Question: I've investigated numerous sites about aligning buttons in android,however,I wasn't able to find a good tutorial. I tried to
make 4 buttons align in the layout in android to make a nav bar like the image below. I know that tabs exists in android,however, I don't want to use those. I want to use layouts to make the nav bar like the image below. Are there any good options or samples? I made a mobile web app's nav bar with an ease, however, things arn't easy with android for me. I would want stack pro's helping hand!

I've attemped to make the nav bar but it seems not working quite well...
'''
<LinearLayout
android:layout_width="fill_parent"
android:layout_height="wrap_content"
android:layout_alignParentBottom="true"
android:layout_alignParentLeft="true"
android:background="#2cb22c"
android:gravity="center"
android:orientation="horizontal"
android:padding="5dp" >
<RelativeLayout
android:layout_width="match_parent"
android:layout_height="match_parent"
android:background="#2cb22c"
android:orientation="horizontal" >
<Button
android:id="@+id/rr"
style="?android:attr/buttonStyleSmall"
android:layout_width="45dp"
android:layout_height="44dp"
android:layout_marginLeft="30dp"
android:layout_alignParentLeft="true"
android:layout_alignParentTop="true"
android:background="@drawable/review2"
android:textColor="#FFFFFF" />
<Button
android:id="@+id/r2"
style="?android:attr/buttonStyleSmall"
android:layout_width="48dp"
android:layout_height="44dp"
android:layout_alignParentTop="true"
android:layout_marginLeft="16dp"
android:layout_toRightOf="@+id/review"
android:background="@drawable/ranking"
android:textColor="#FFFFFF" />
<Button
android:id="@+id/s2"
style="?android:attr/buttonStyleSmall"
android:layout_width="31dp"
android:layout_height="44dp"
android:layout_alignParentTop="true"
android:layout_marginLeft="30dp"
android:layout_toRightOf="@+id/ranking"
android:background="@drawable/search"
android:textColor="#FFFFFF" />
<Button
android:id="@+id/l2"
style="?android:attr/buttonStyleSmall"
android:layout_width="48dp"
android:layout_height="44dp"
android:layout_alignParentTop="true"
android:layout_marginLeft="24dp"
android:layout_toRightOf="@+id/search"
android:layout_weight="1"
android:background="@drawable/fav"
android:textColor="#FFFFFF" />
</RelativeLayout>
</LinearLayout>
'''
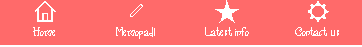
Answer: This might do the trick.
'''
<LinearLayout
android:layout_width="fill_parent"
android:layout_height="wrap_content"
android:layout_alignParentBottom="true"
android:layout_alignParentLeft="true"
android:background="#2cb22c"
android:gravity="center"
android:orientation="horizontal"
android:padding="5dp" >
<RelativeLayout
android:layout_width="wrap_content"
android:layout_height="match_parent"
android:background="#2cb22c"
android:orientation="horizontal" >
<Button
android:id="@+id/r2"
style="?android:attr/buttonStyleSmall"
android:layout_width="39dp"
android:layout_height="44dp"
android:layout_marginLeft="10dp"
android:layout_marginRight="10dp"
android:layout_weight="0.25"
android:background="@drawable/r2"
android:textColor="#FFFFFF" />
<Button
android:id="@+id/r2"
style="?android:attr/buttonStyleSmall"
android:layout_width="48dp"
android:layout_height="44dp"
android:layout_marginLeft="20dp"
android:layout_marginRight="5dp"
android:layout_toRightOf="@+id/r2"
android:layout_weight="0.25"
android:background="@drawable/r2"
android:textColor="#FFFFFF" />
<Button
android:id="@+id/search"
style="?android:attr/buttonStyleSmall"
android:layout_width="31dp"
android:layout_height="44dp"
android:layout_marginLeft="30dp"
android:layout_marginRight="5dp"
android:layout_toRightOf="@+id/r2"
android:layout_weight="0.25"
android:background="@drawable/s"
android:textColor="#FFFFFF" />
<Button
android:id="@+id/l2"
style="?android:attr/buttonStyleSmall"
android:layout_width="48dp"
android:layout_height="44dp"
android:layout_marginLeft="30dp"
android:layout_toRightOf="@+id/s2"
android:layout_weight="0.25"
android:background="@drawable/f2"
android:textColor="#FFFFFF" />
</RelativeLayout>
</LinearLayout>
'''